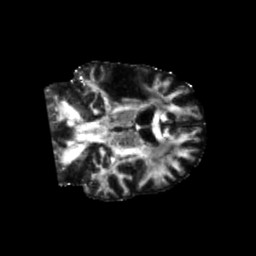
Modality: FA
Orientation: coronal
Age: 72
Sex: male
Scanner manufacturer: siemens
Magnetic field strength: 3 T
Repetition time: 5.25 s
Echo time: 0.08 s